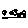
Label: cloud